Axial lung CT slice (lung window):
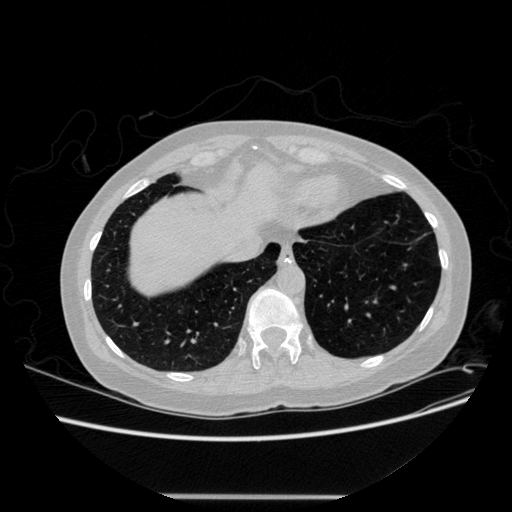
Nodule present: no